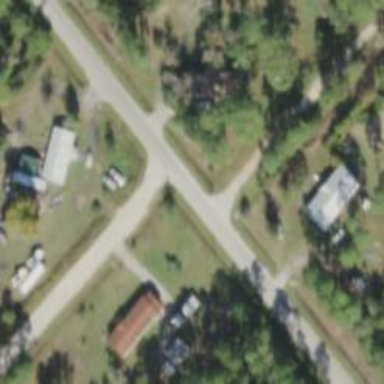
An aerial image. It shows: Residential road.